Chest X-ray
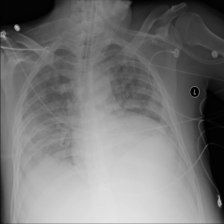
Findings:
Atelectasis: negative
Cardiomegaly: negative
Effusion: negative
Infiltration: positive
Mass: negative
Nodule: negative
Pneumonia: negative
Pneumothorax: negative
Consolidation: negative
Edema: negative
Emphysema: negative
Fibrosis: negative
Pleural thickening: negative
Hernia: negative